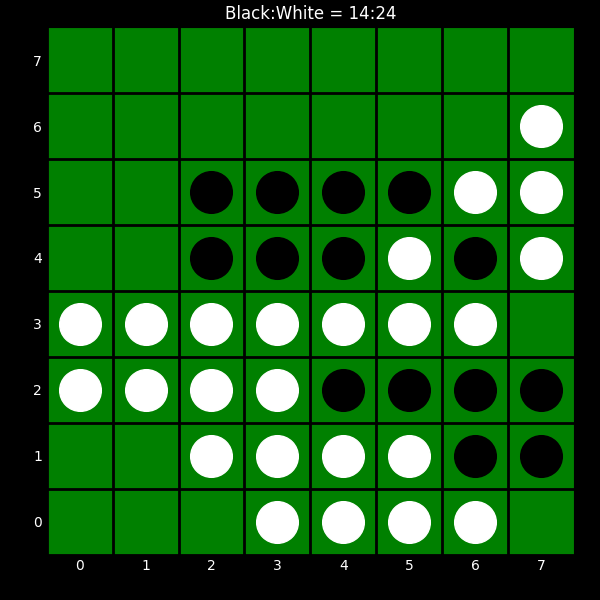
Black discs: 14
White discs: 24